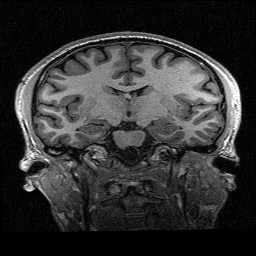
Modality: T1w
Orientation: sagittal